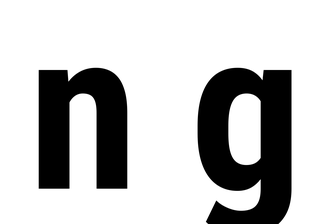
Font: Roboto_Condensed_Bold